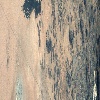
Label: land